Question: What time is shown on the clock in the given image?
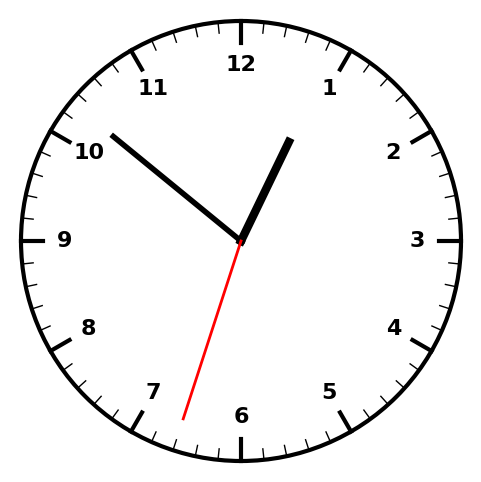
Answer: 12:51:33